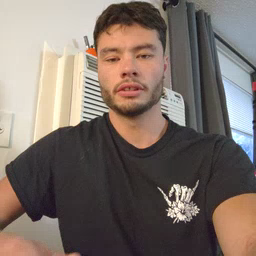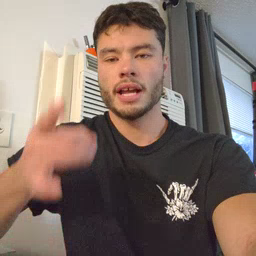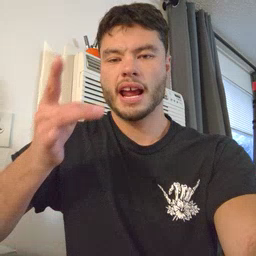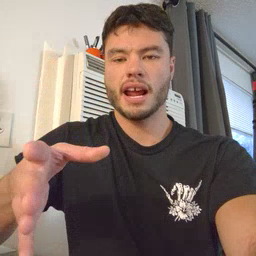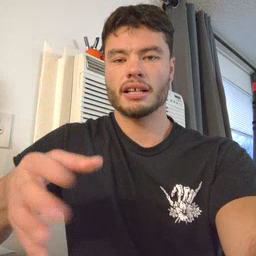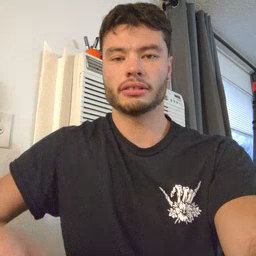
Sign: hate